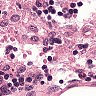
Metastatic tissue present: no